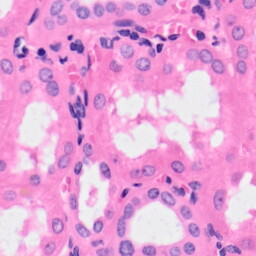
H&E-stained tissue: Kidney